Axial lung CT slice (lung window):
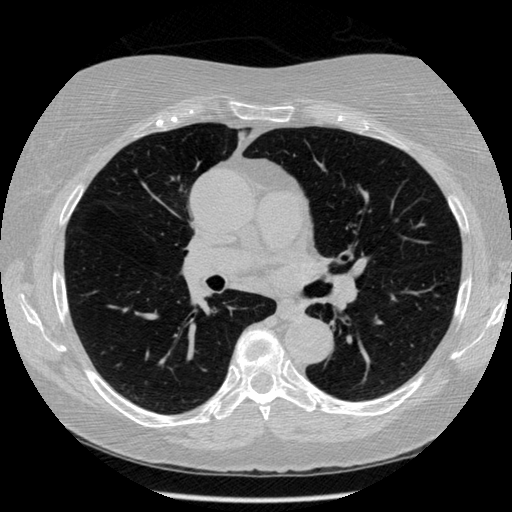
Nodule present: no